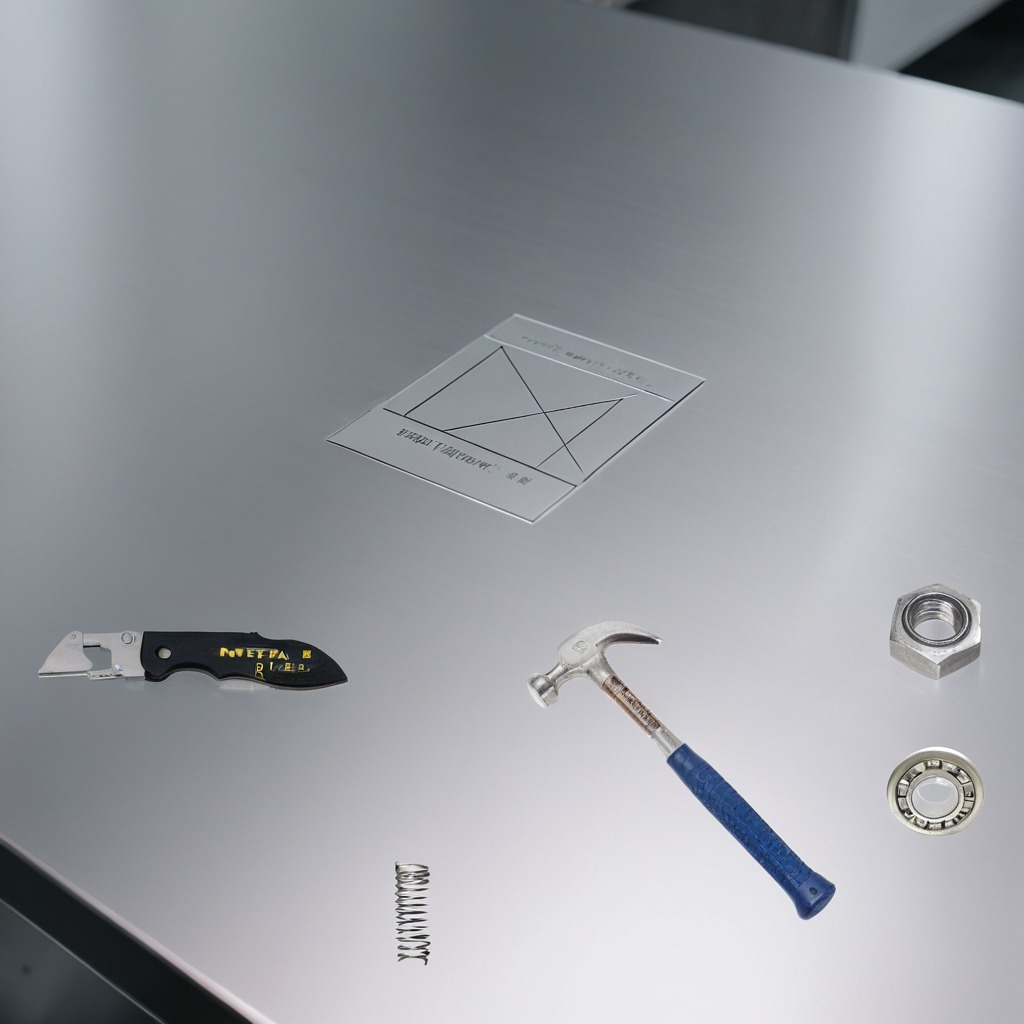
A metal ball bearing, a utility knife, a hammer, a coiled metal spring, and a metal nut are lying on a stainless steel table in a high-end prototyping lab.